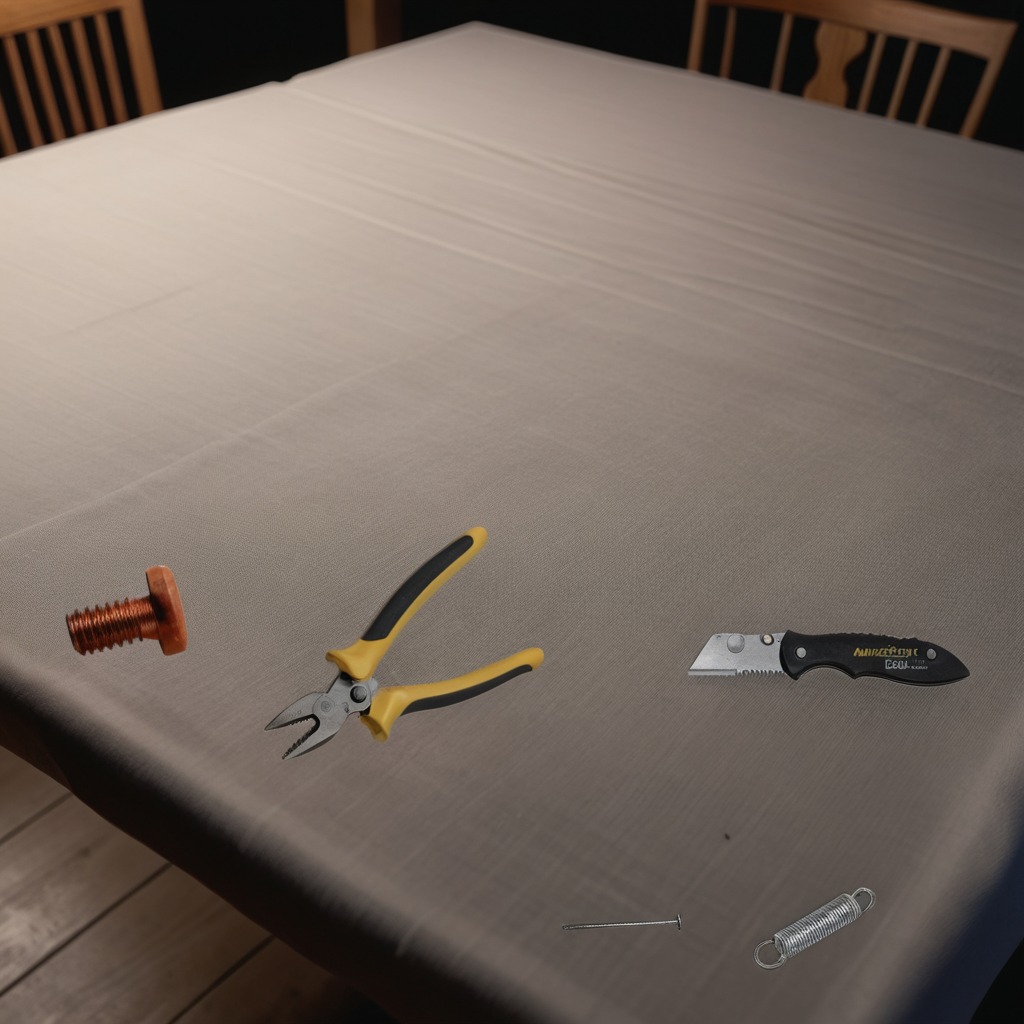
A utility knife, a metal machine screw, an iron nail, pliers, and a coiled metal spring are lying on the wooden table.